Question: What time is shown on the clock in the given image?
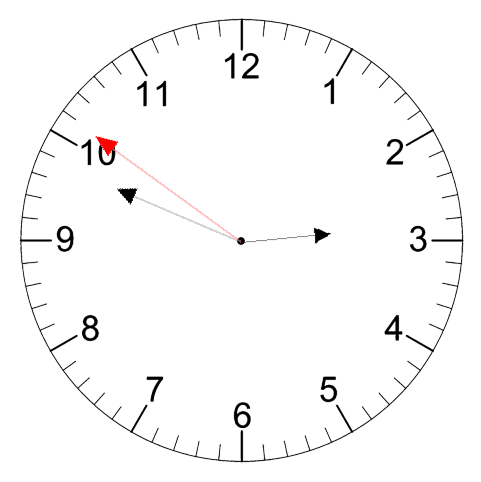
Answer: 02:48:51